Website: slack
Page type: billing-address
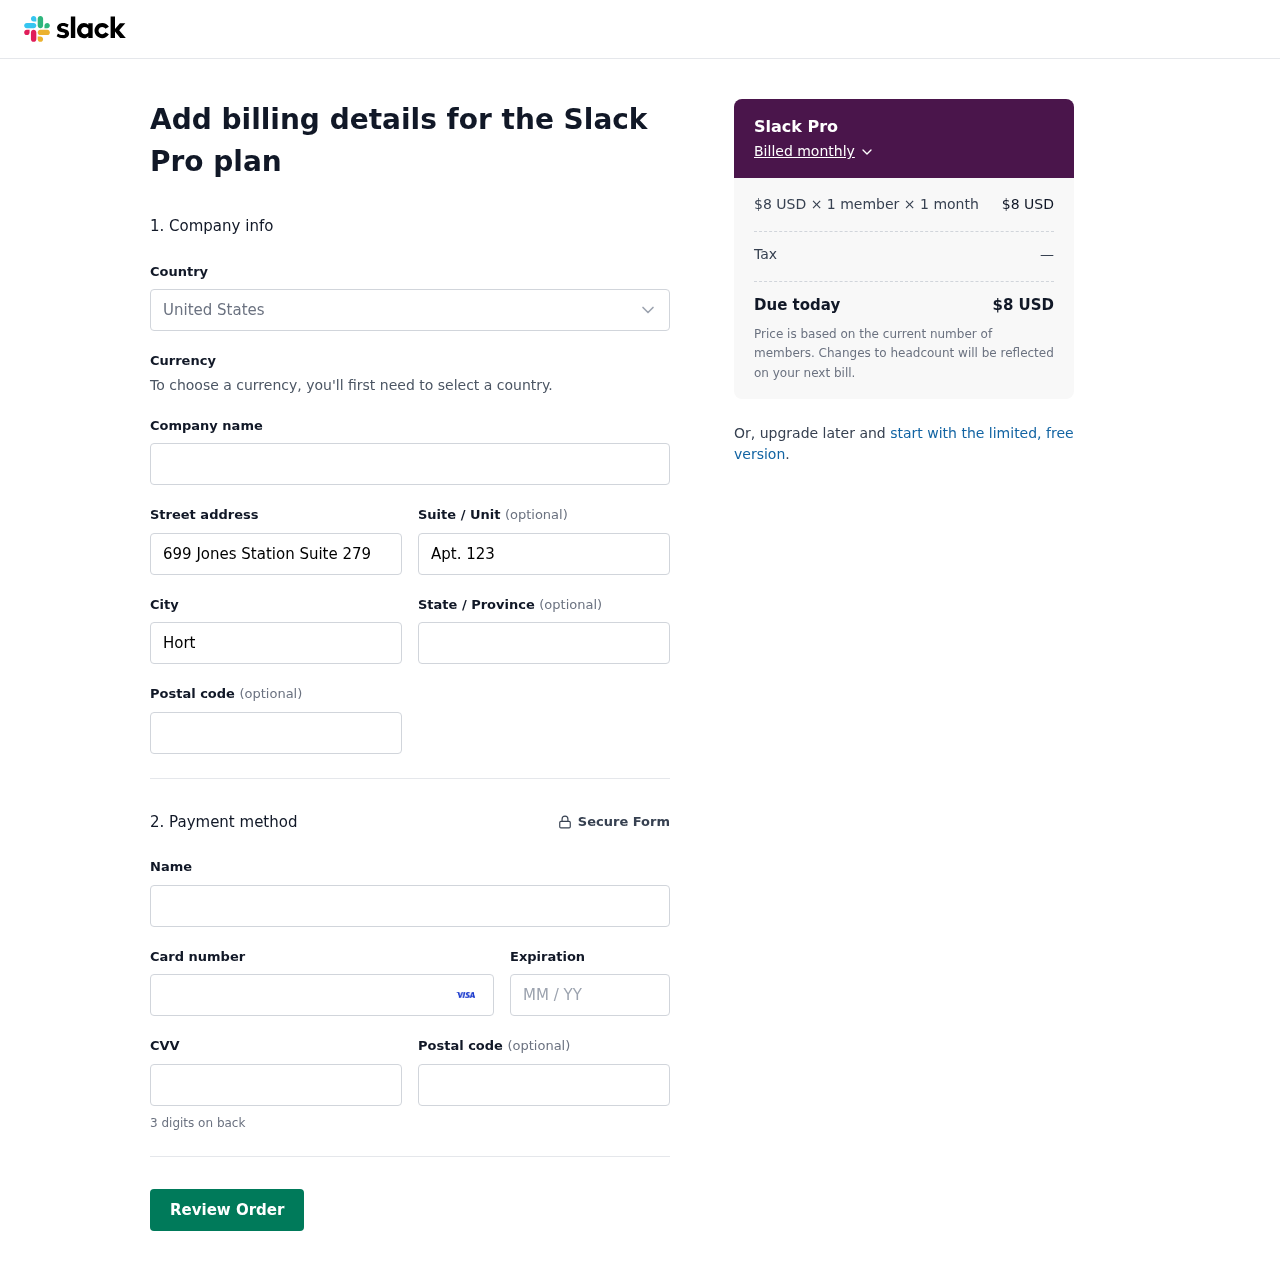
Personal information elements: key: PII_CARD_CVV
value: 963
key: PII_CARD_EXPIRY
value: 11/28
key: PII_CARD_NUMBER
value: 4364 2135 1923 2699
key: PII_CITY
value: Hortonmouth
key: PII_COUNTRY
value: United States
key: PII_FULLNAME
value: Lindsay Sims
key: PII_POSTCODE
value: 18095
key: PII_POSTCODE2
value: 18826
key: PII_STATE
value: Iowa
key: PII_STREET
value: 699 Jones Station Suite 279
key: PII_STREET2
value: Apt. 123
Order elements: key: ORDER_PLAN_PRICE
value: $8 USD
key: ORDER_NUM_MEMBERS
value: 1 member
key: ORDER_NUM_MONTHS
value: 1 month
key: ORDER_SUBTOTAL
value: $8 USD
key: ORDER_TAX
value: —
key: ORDER_TOTAL
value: $8 USD